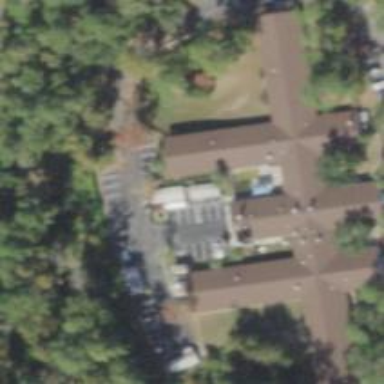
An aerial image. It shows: Nursing home building.